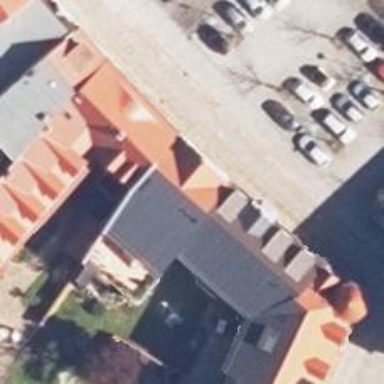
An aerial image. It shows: Motel that caters to tourists.